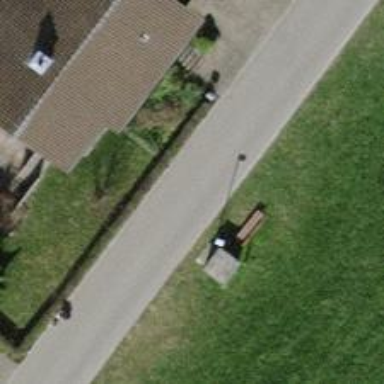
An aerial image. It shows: Street cabinet meant for power infrastructure.